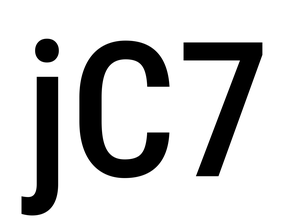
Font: Roboto_Condensed_Medium